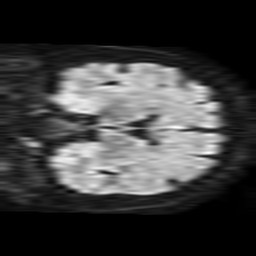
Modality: TRACE
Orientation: coronal
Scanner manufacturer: philips
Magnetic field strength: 1.5 T
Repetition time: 3.4 s
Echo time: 0.06922 s